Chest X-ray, AP view. Patient: 26 years old, sex F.
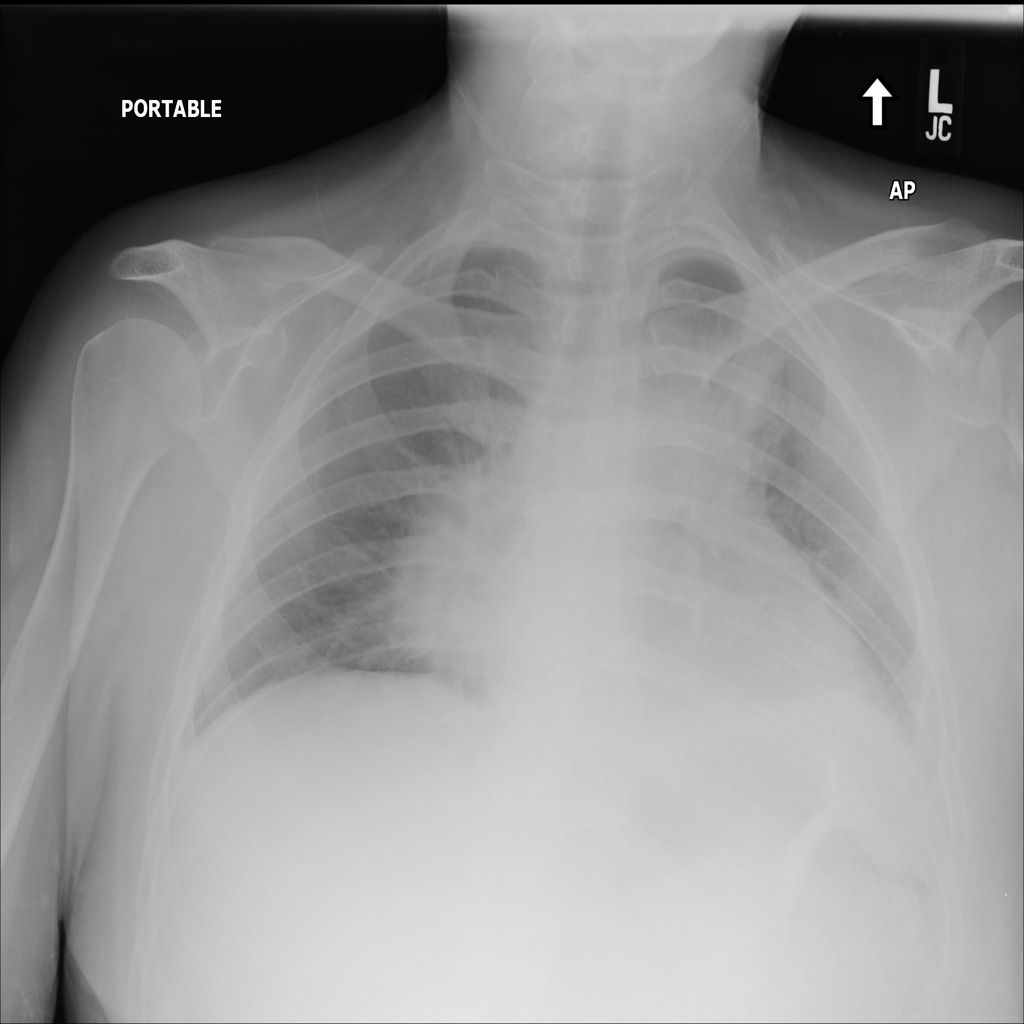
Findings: No Finding